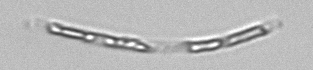
Label: Guinardia_striata